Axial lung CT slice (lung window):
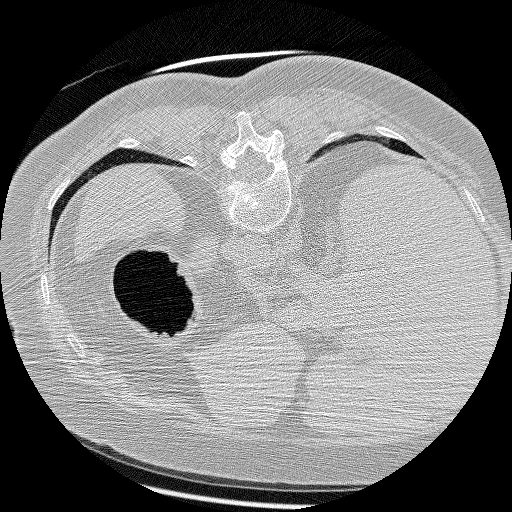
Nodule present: no